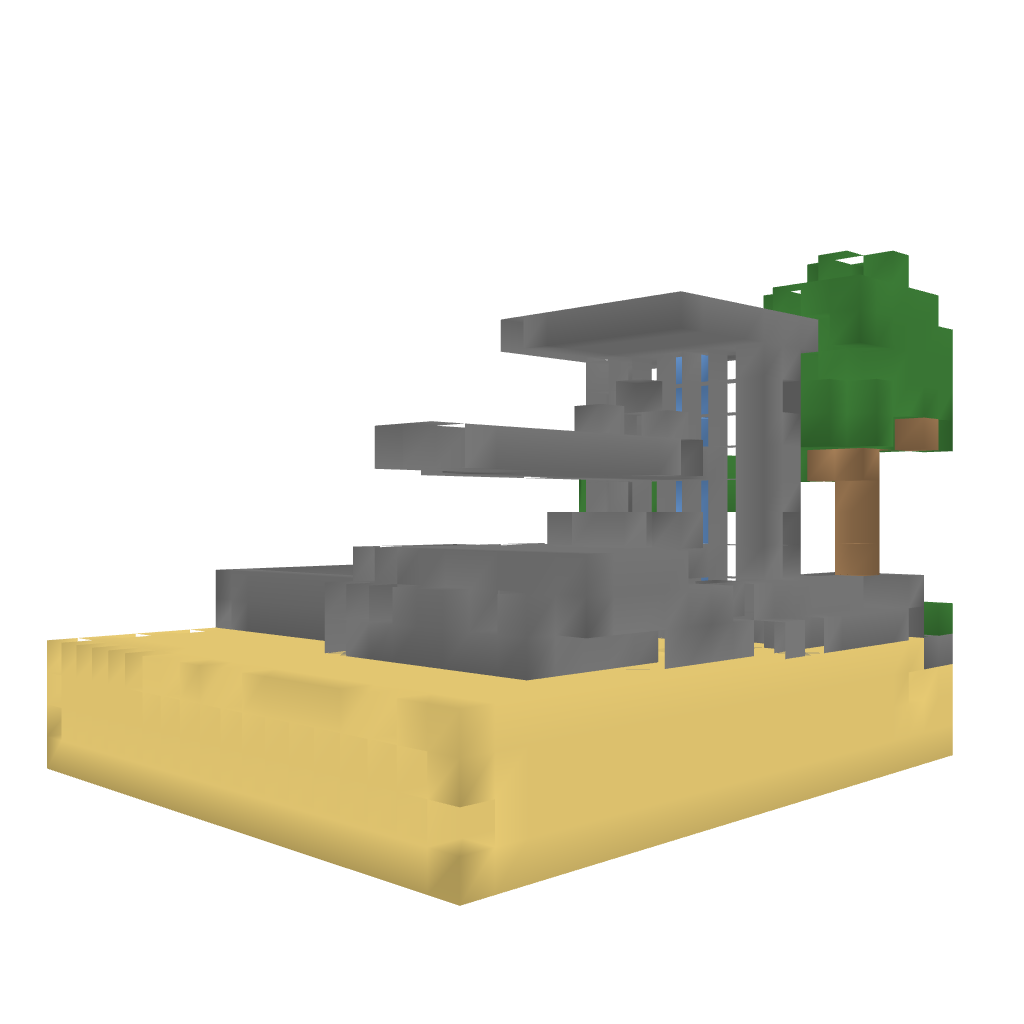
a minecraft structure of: Magical waterfall bad low quality